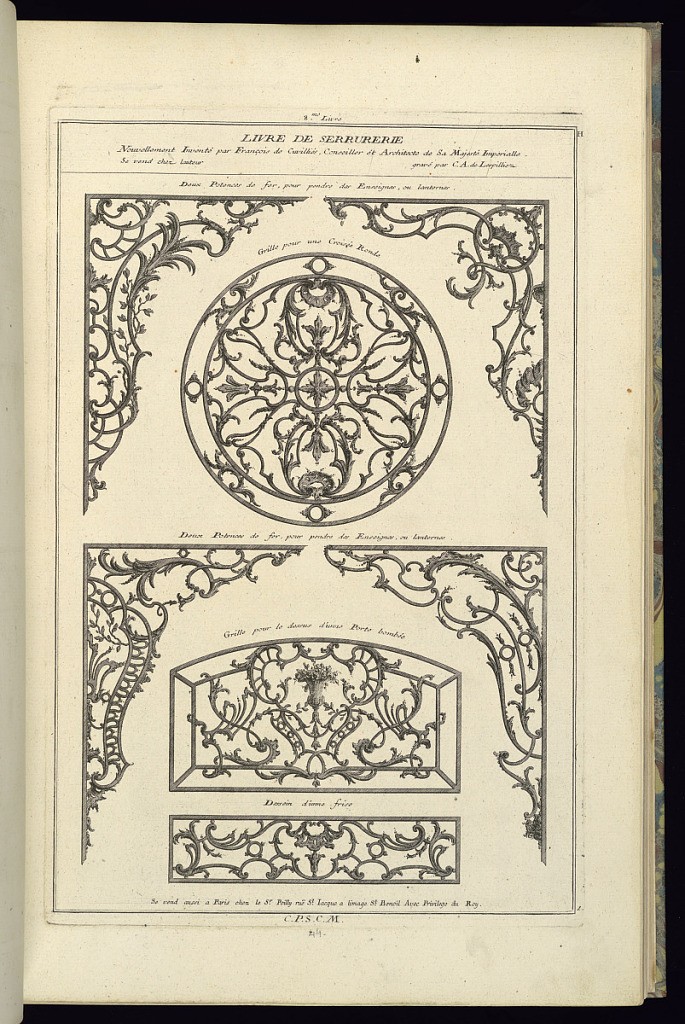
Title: Deux Potences de fer, pour pendre des Enseignes, ou lanternes.
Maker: François de Cuvilliés the Elder, Belgian, 1695 - 1768
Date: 1745
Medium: Etching and engraving on off-white laid paper
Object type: Print
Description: Designs for metal brackets, rondels, and friezes. The plate is signed and numbered.